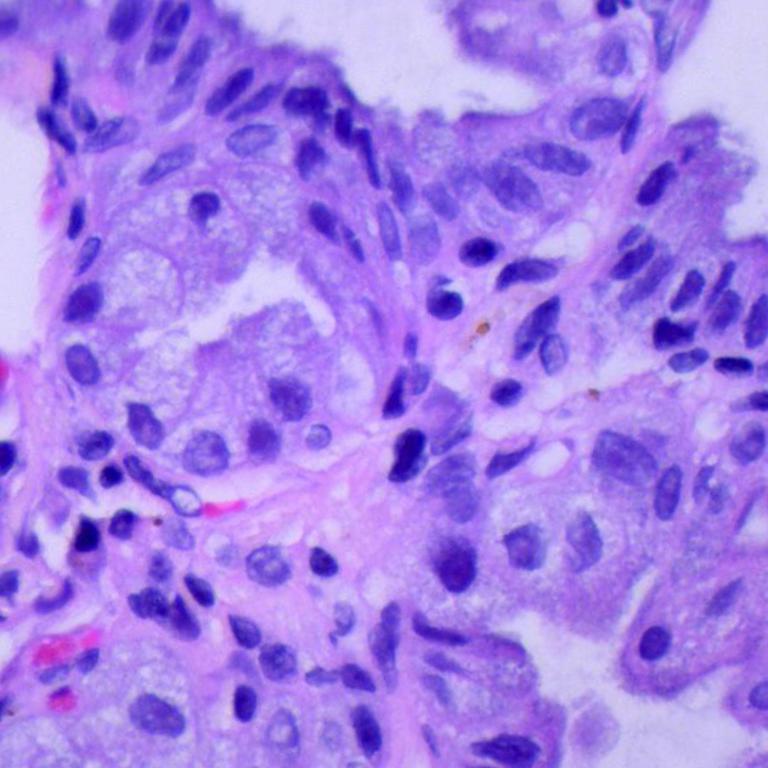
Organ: lung
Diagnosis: adenocarcinomas